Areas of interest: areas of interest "School"
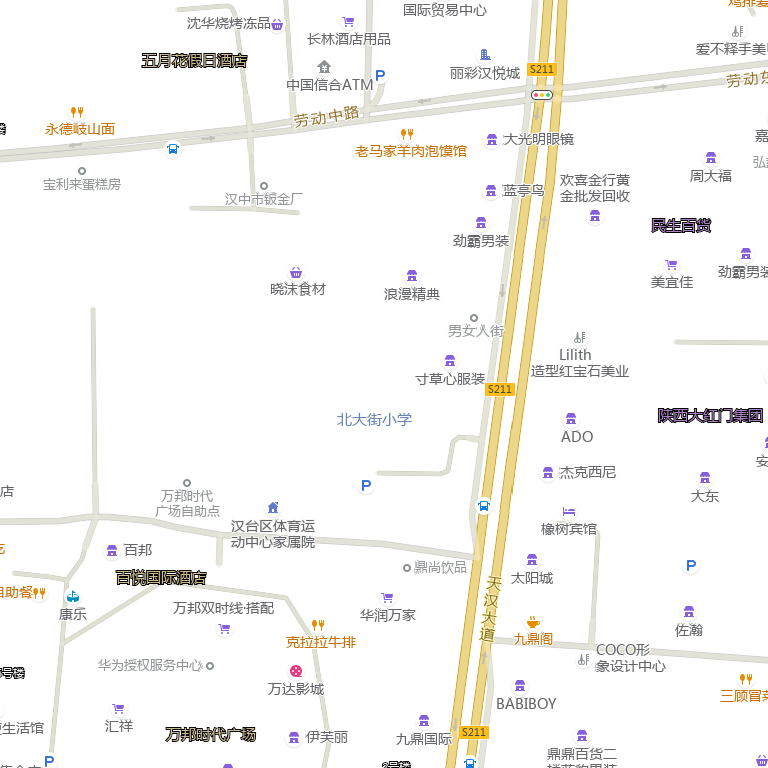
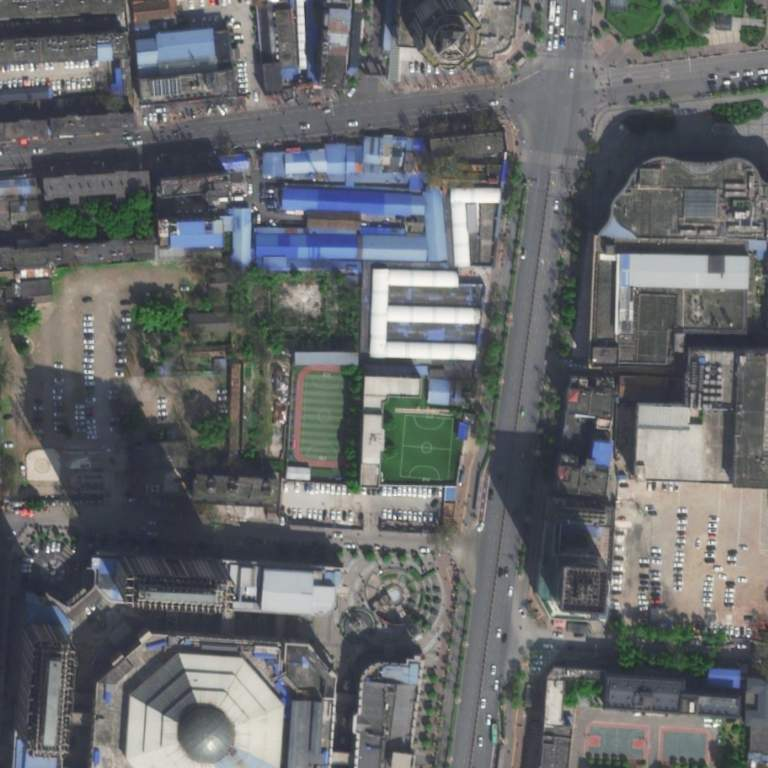